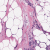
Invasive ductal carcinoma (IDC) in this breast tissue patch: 0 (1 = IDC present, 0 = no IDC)